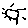
Label: sun